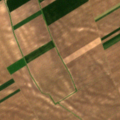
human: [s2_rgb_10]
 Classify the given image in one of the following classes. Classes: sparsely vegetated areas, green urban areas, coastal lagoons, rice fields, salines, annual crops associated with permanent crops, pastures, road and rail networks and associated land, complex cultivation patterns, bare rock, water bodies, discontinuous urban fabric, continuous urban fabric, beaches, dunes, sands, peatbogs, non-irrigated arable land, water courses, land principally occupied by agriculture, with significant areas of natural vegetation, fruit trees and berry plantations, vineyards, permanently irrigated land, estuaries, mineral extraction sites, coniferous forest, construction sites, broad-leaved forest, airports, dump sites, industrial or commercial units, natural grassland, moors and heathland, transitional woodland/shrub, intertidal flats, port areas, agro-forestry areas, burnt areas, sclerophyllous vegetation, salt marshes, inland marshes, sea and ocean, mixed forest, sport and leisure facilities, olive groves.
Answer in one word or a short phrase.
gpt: non-irrigated arable land